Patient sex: M
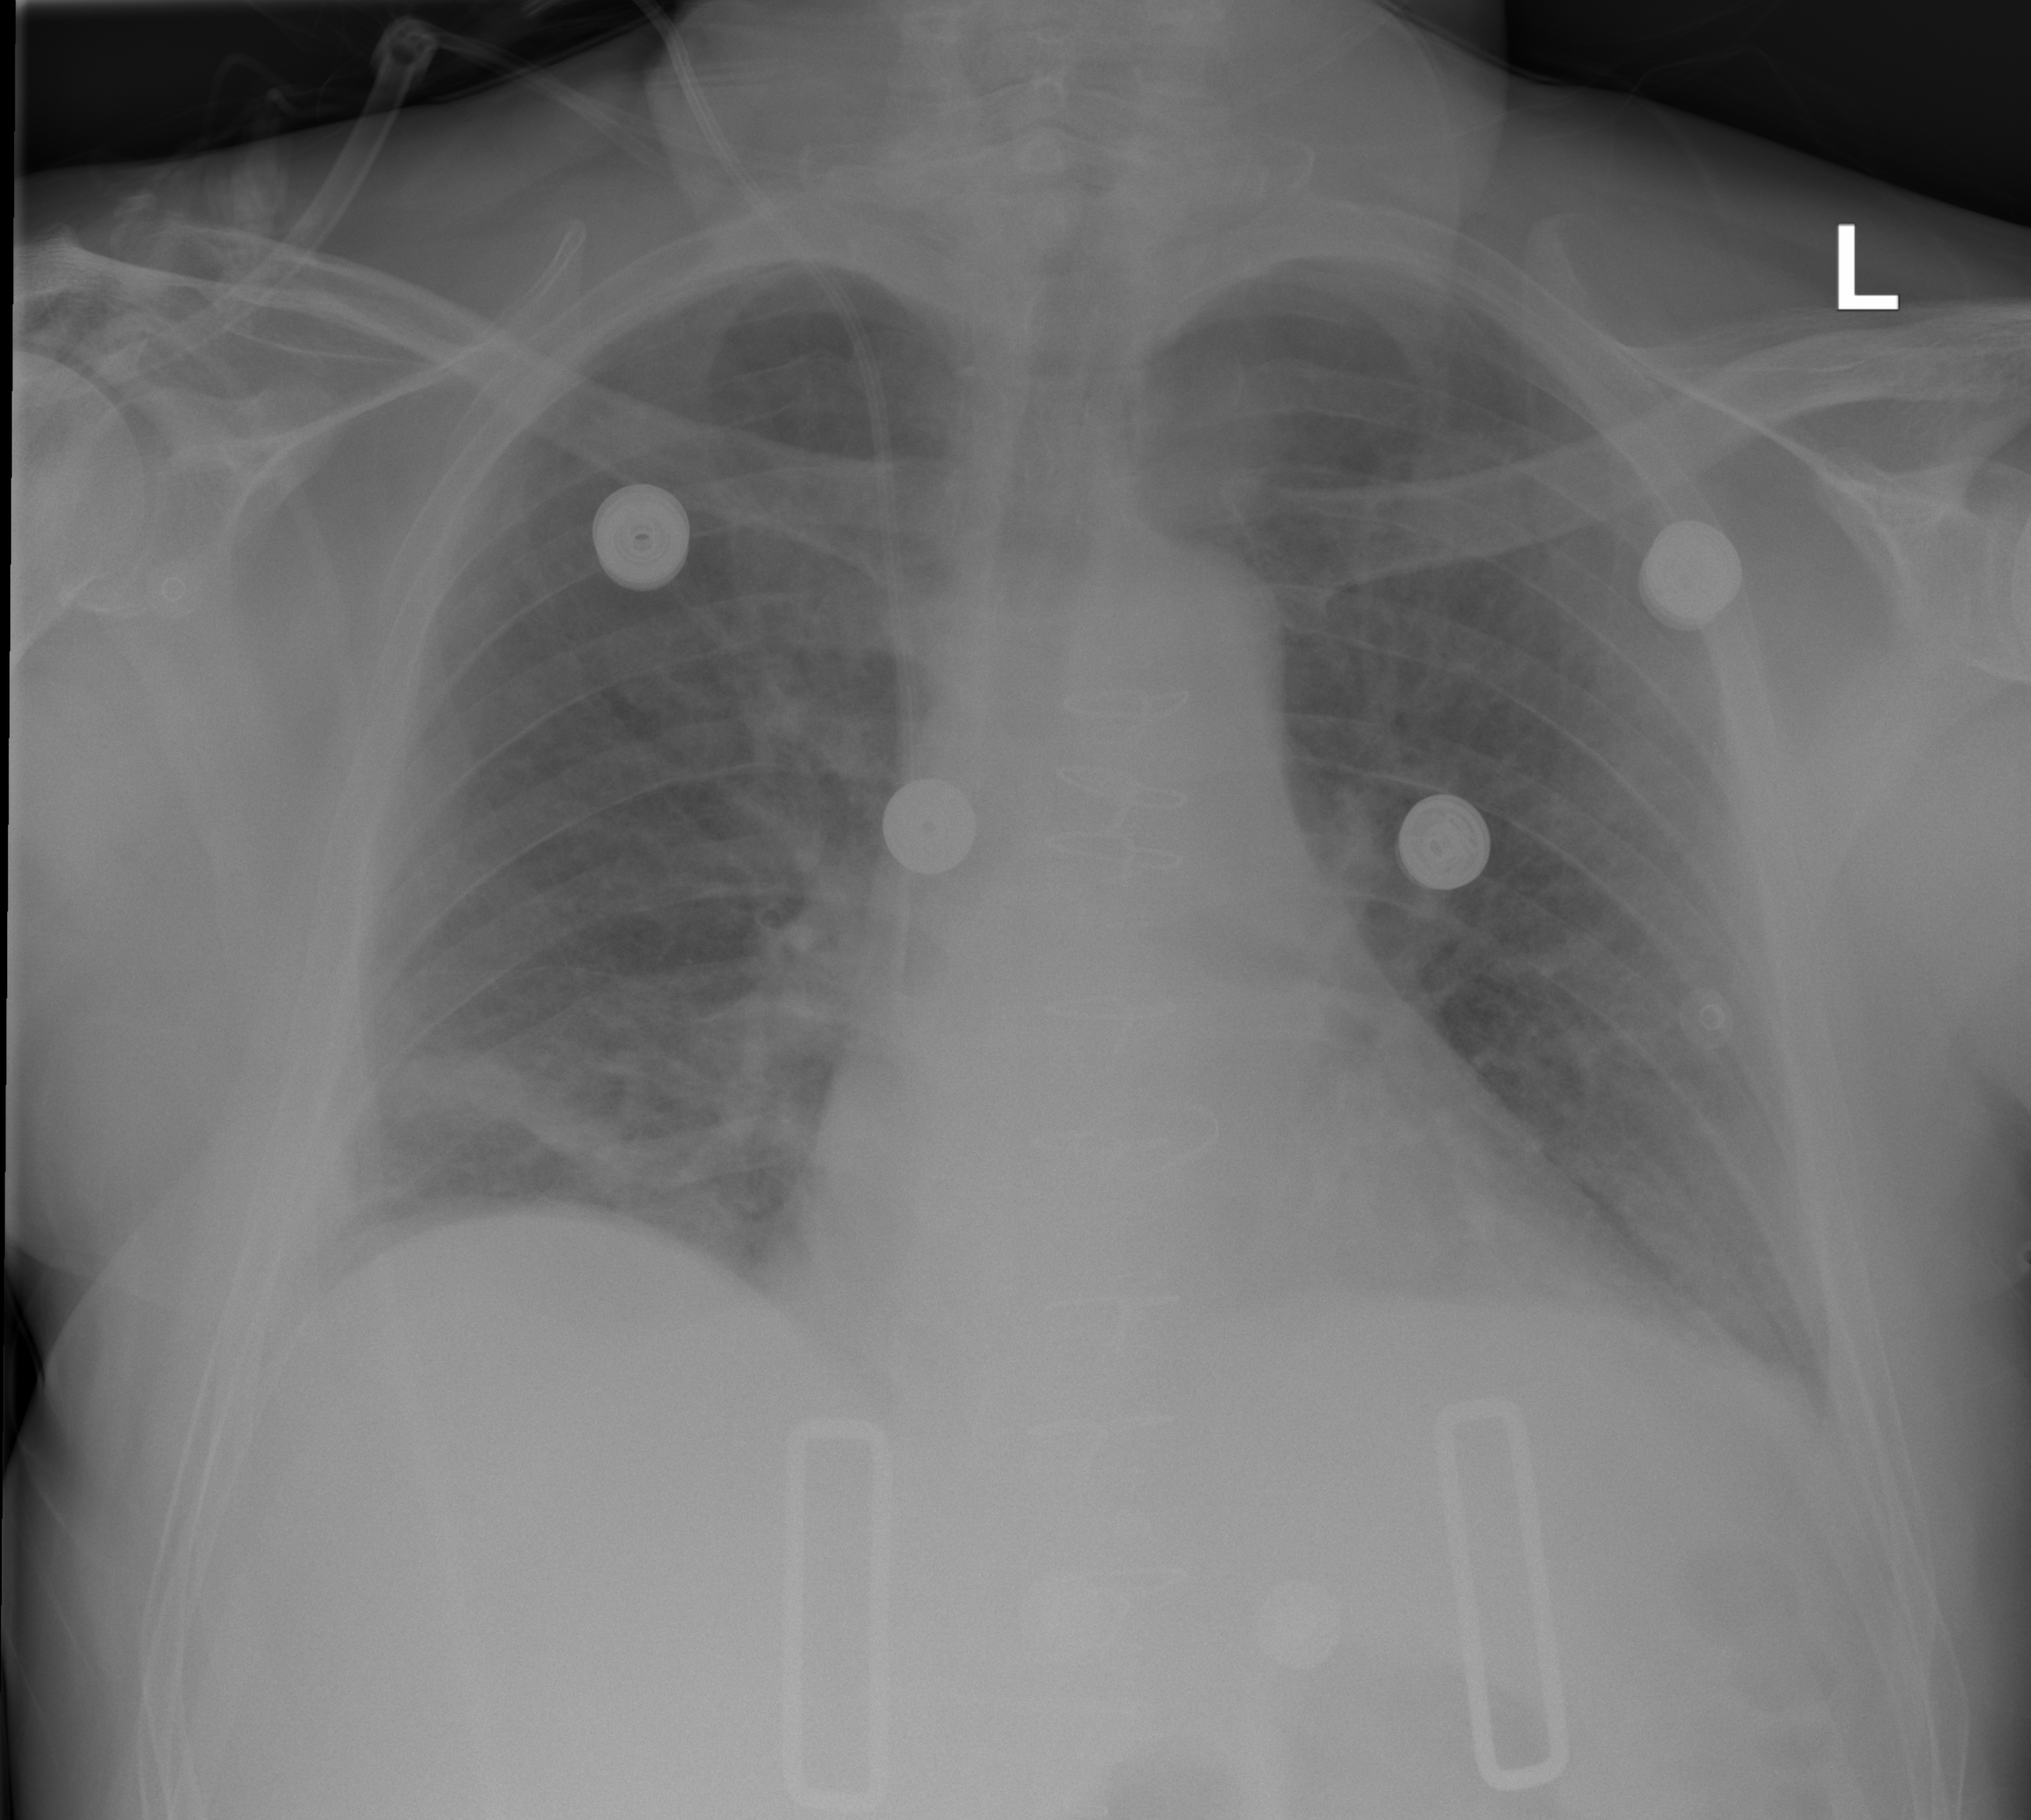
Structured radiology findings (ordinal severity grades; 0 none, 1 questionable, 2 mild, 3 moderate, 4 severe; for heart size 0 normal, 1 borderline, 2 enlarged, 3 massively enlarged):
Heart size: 1
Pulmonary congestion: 1
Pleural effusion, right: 1
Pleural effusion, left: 0
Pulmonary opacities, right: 0
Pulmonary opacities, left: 0
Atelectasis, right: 2
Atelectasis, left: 2